Field crop: maize
Growth stage: 1
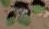
Species: chenopodium